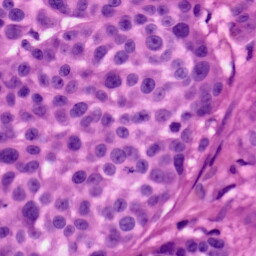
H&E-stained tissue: Skin